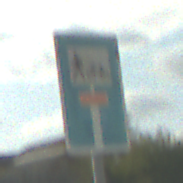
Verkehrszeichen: SackgasseRadverkehrFussgaengerDurchlaessig
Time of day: MorningAfternoon
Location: Outdoor (RoadRail)
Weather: PartlyCloudy
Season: NotSpecified
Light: Natural